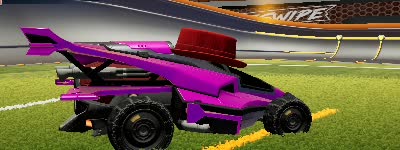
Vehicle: aftershock